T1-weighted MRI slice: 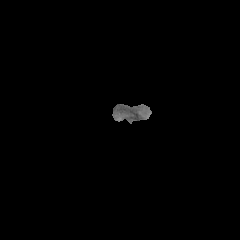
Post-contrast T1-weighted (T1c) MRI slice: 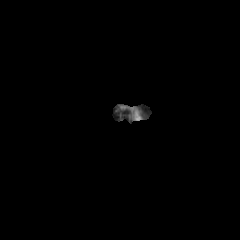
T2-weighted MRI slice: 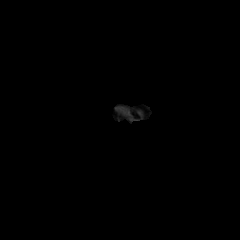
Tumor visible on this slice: no